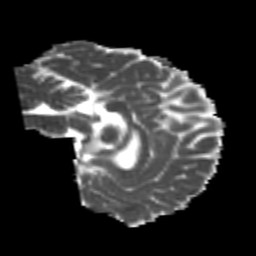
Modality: MD
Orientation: sagittal
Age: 22
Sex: female
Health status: healthy
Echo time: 0.074 s